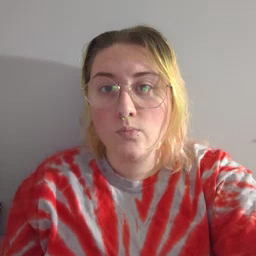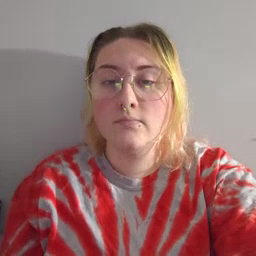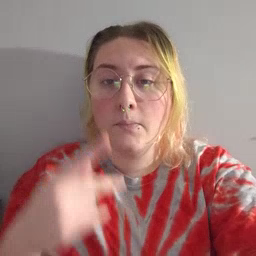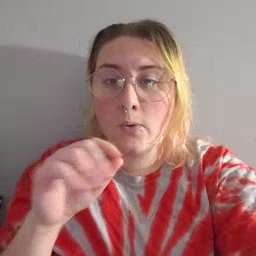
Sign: pool